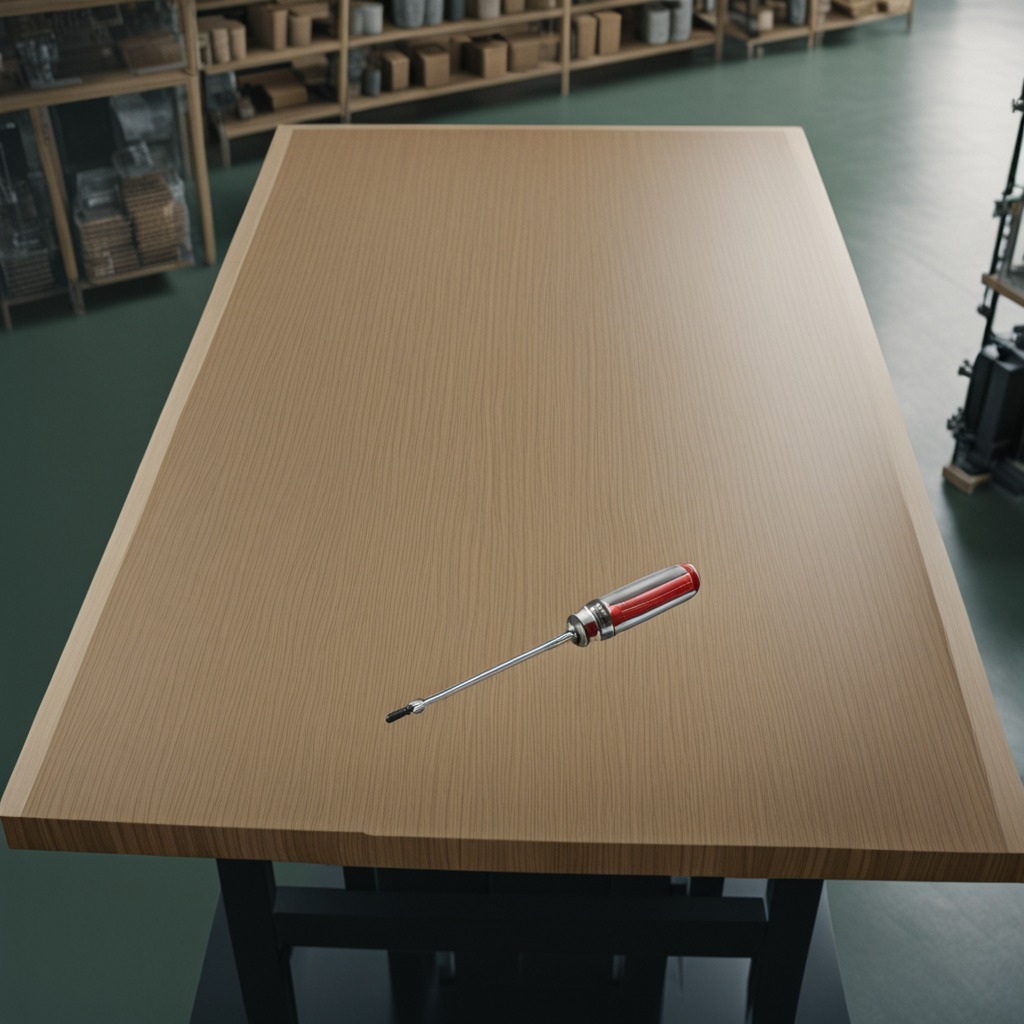
A screwdriver is lying on the workbench inside a coastal fishing gear workshop.